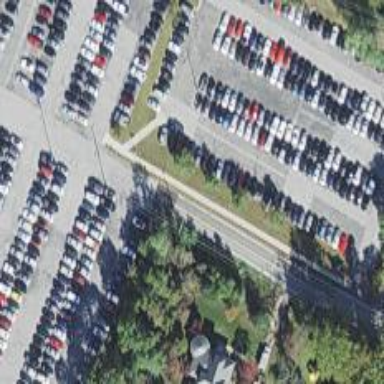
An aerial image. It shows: Parking area with park and ride facility.